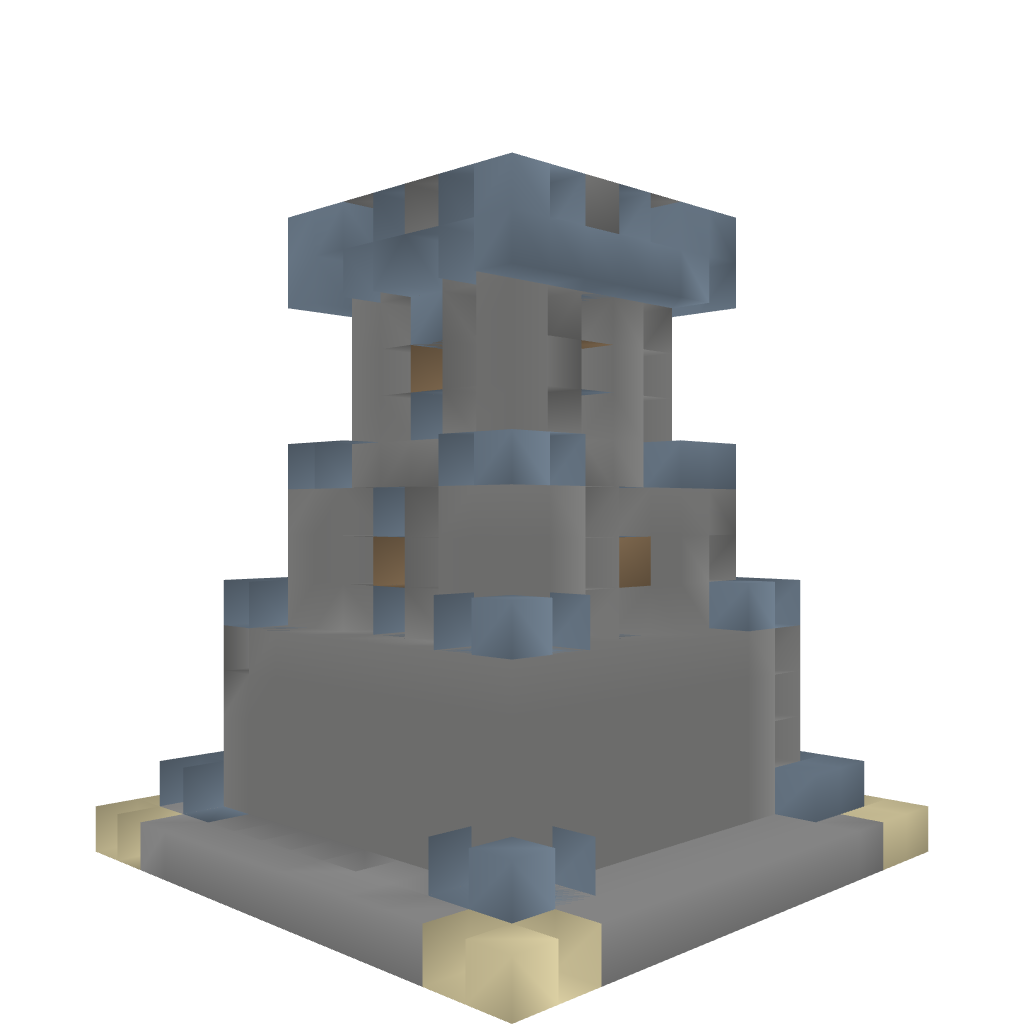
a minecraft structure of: Small Medieval Defense Post